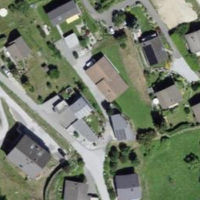
EUNIS habitat code: 55
Species observed at this site:
Lepidium draba
Carpinus betulus